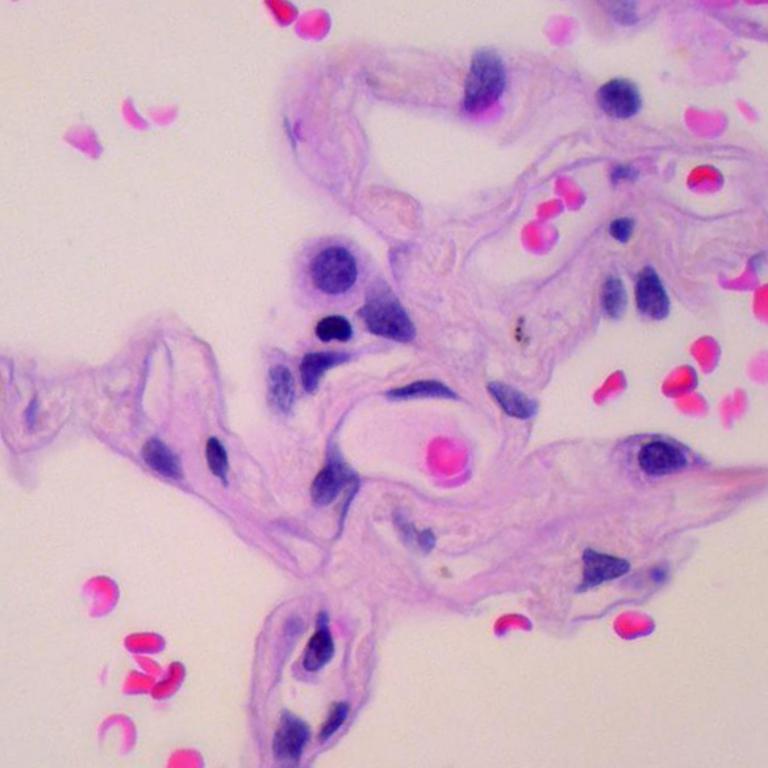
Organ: lung
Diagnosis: benign